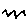
Label: zigzag